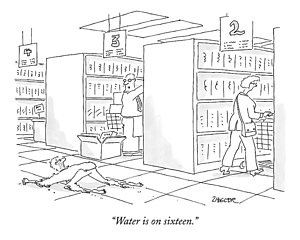
Label: grocery store, grocery, food market, market